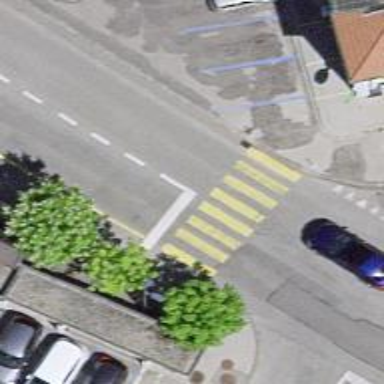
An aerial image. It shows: Uncontrolled zebra crossing on the road.